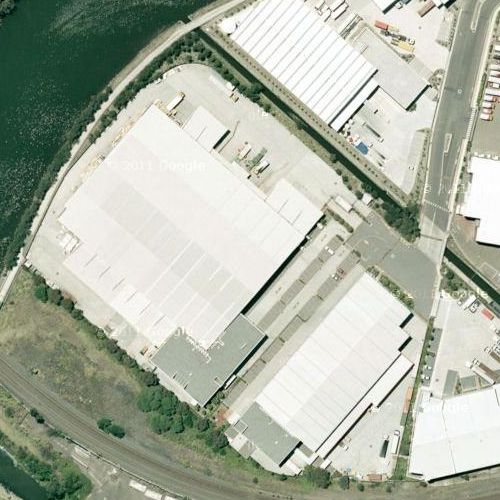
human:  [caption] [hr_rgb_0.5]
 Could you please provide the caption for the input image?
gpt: An industrail area with some white buildings while a railway passed by .

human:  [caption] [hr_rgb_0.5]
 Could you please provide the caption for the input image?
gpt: An industrial area with many white buildings arranged densely while a railway passed by .

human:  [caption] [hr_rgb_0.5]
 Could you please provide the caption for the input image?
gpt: There is a railway beside the industrial area .

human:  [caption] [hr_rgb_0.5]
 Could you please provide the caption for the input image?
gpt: A railway passing by the industrial area which has some white buildings densely arranged .

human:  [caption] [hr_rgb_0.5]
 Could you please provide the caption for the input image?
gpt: There is a railway passing by the industrial area .